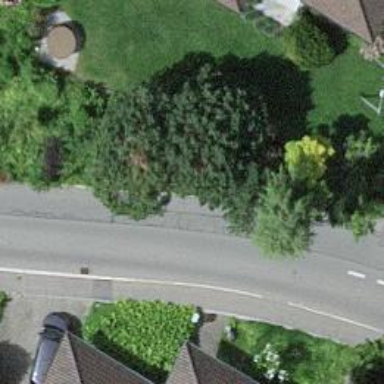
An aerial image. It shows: Asphalt road in residential area.